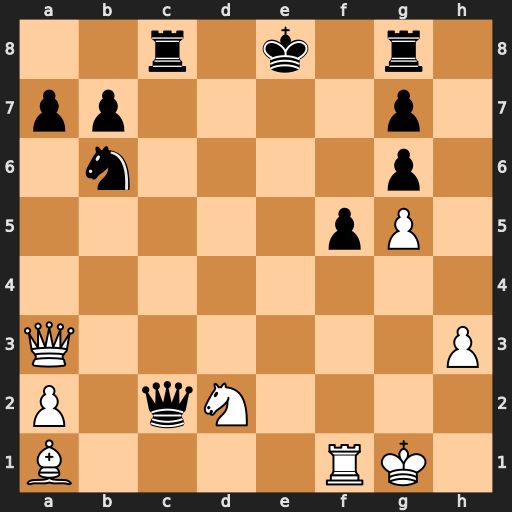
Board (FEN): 2r1k1r1/pp4p1/1n4p1/5pP1/8/Q6P/P1qN4/B4RK1
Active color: w
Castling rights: -
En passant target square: -
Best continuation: Re1+ Kd7 Qe7+ Kc6 Nb3